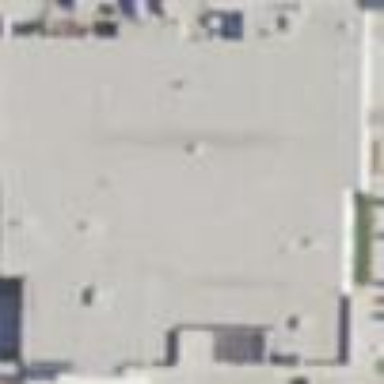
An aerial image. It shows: Building housing car shop.